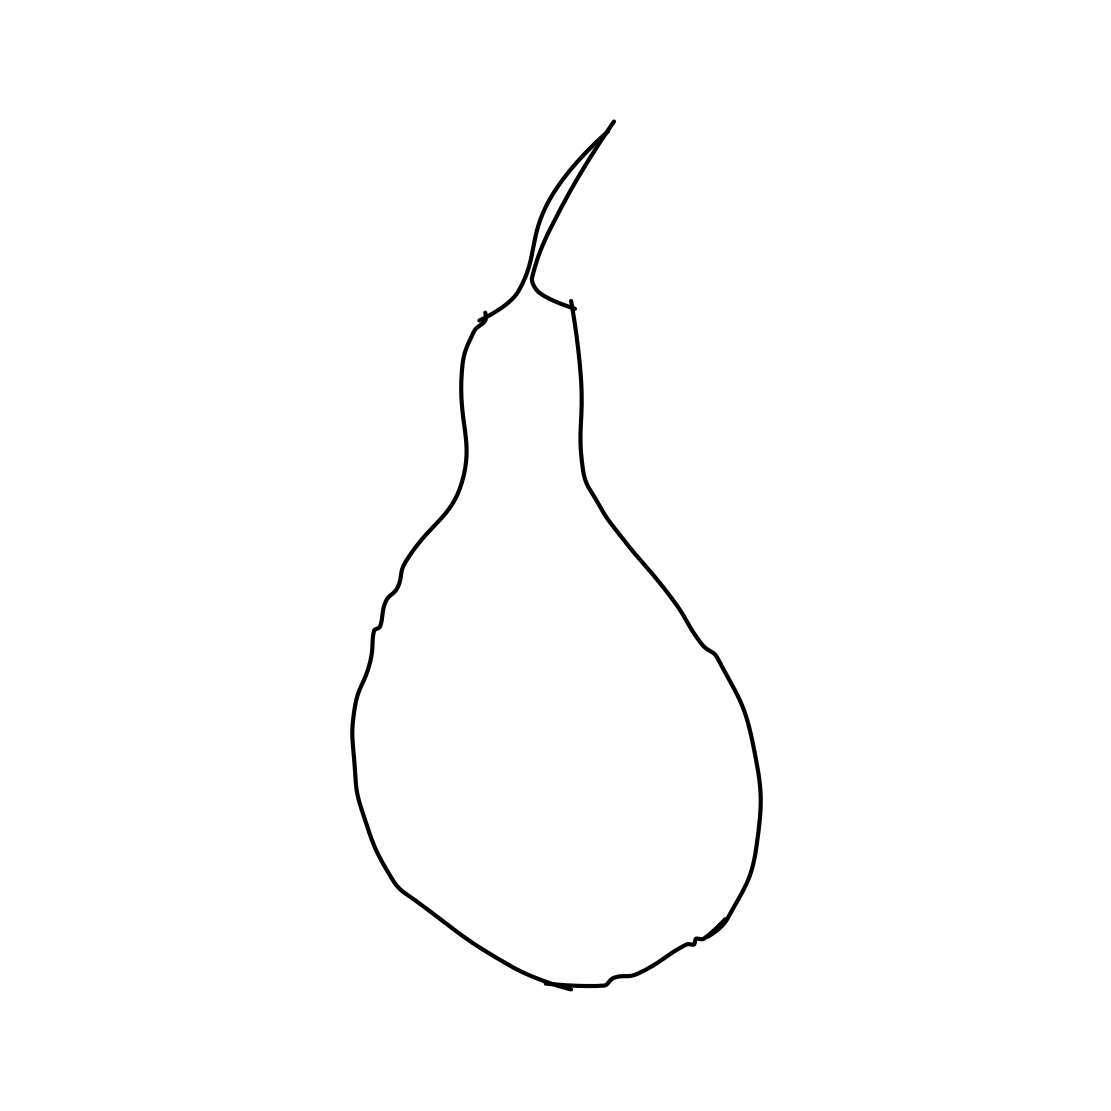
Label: pear